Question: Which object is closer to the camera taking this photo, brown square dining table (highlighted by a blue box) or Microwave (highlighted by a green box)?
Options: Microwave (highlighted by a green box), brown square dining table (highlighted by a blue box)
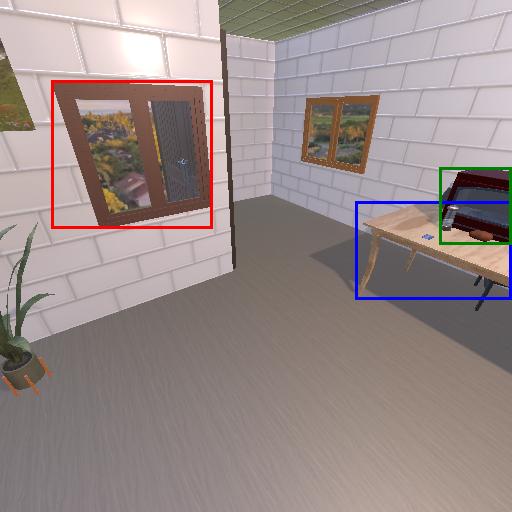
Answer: Microwave (highlighted by a green box)